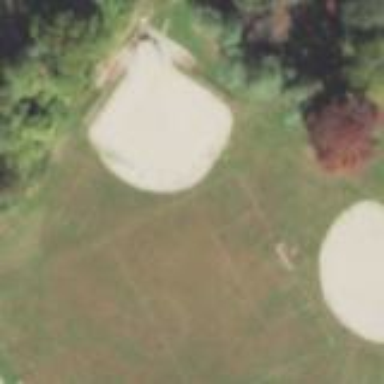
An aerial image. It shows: Soccer pitch for leisure land activities.